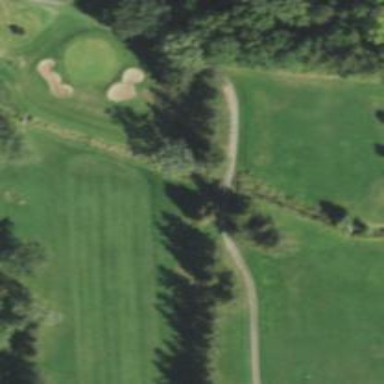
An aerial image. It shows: Path used for both walking and golf.